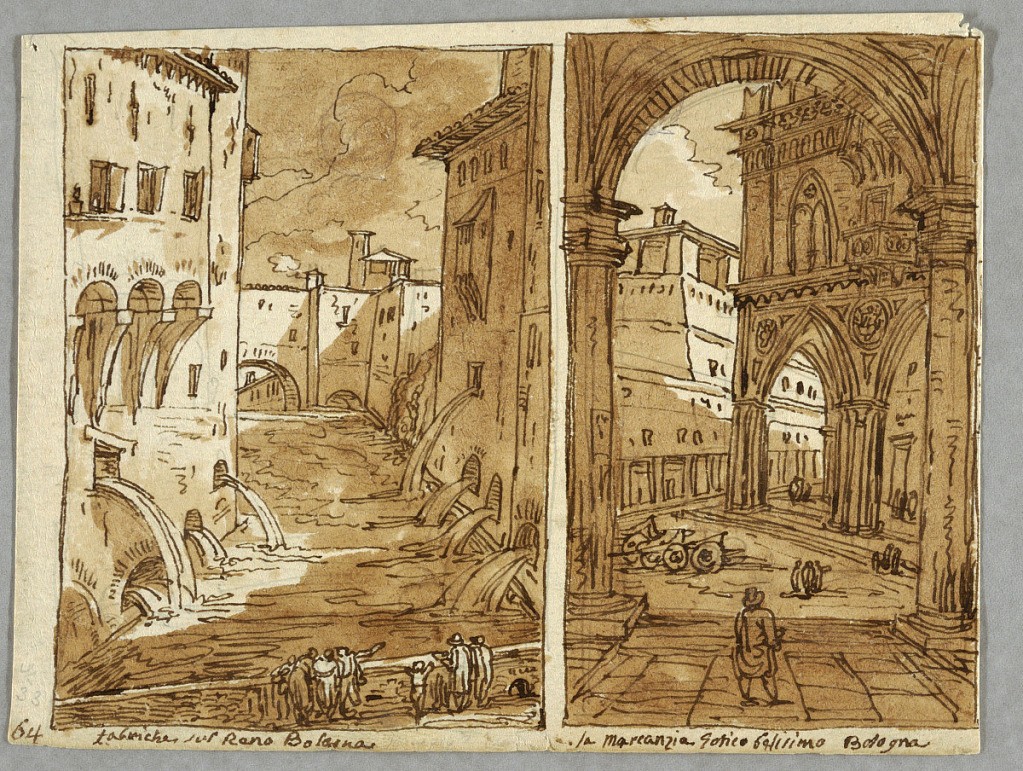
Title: Sketchbook Page, Folio 64: Study after Bolognese Architecture and Sculpture; Verso: Geometric Designs
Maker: Felice Giani, Italian, 1758–1823
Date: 1811
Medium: Pen and brown ink, brush and bistre wash over traces of black chalk on off-white wove paper
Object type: Drawing
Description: Left image shows Reno, bordered and crossed by houses; water pours from houses in foreground; right image: Mercanzia, shown from portico.